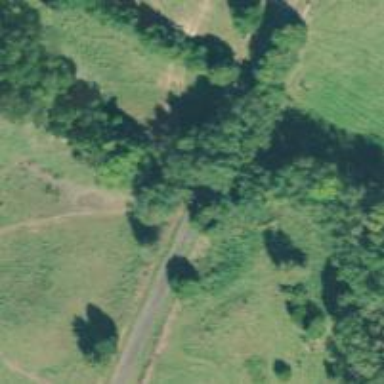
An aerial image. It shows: Culvert tunnel.